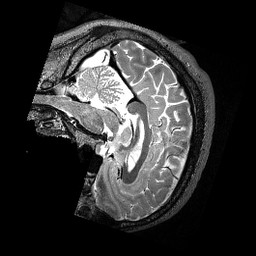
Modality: T2w
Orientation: sagittal
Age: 34
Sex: male
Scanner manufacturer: siemens
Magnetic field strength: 3 T
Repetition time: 3.2 s
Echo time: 0.479 s